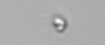
Label: nanoplankton_mix